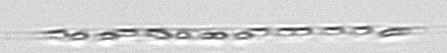
Label: Rhizosolenia